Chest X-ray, AP view. Patient: 53 years old, sex M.
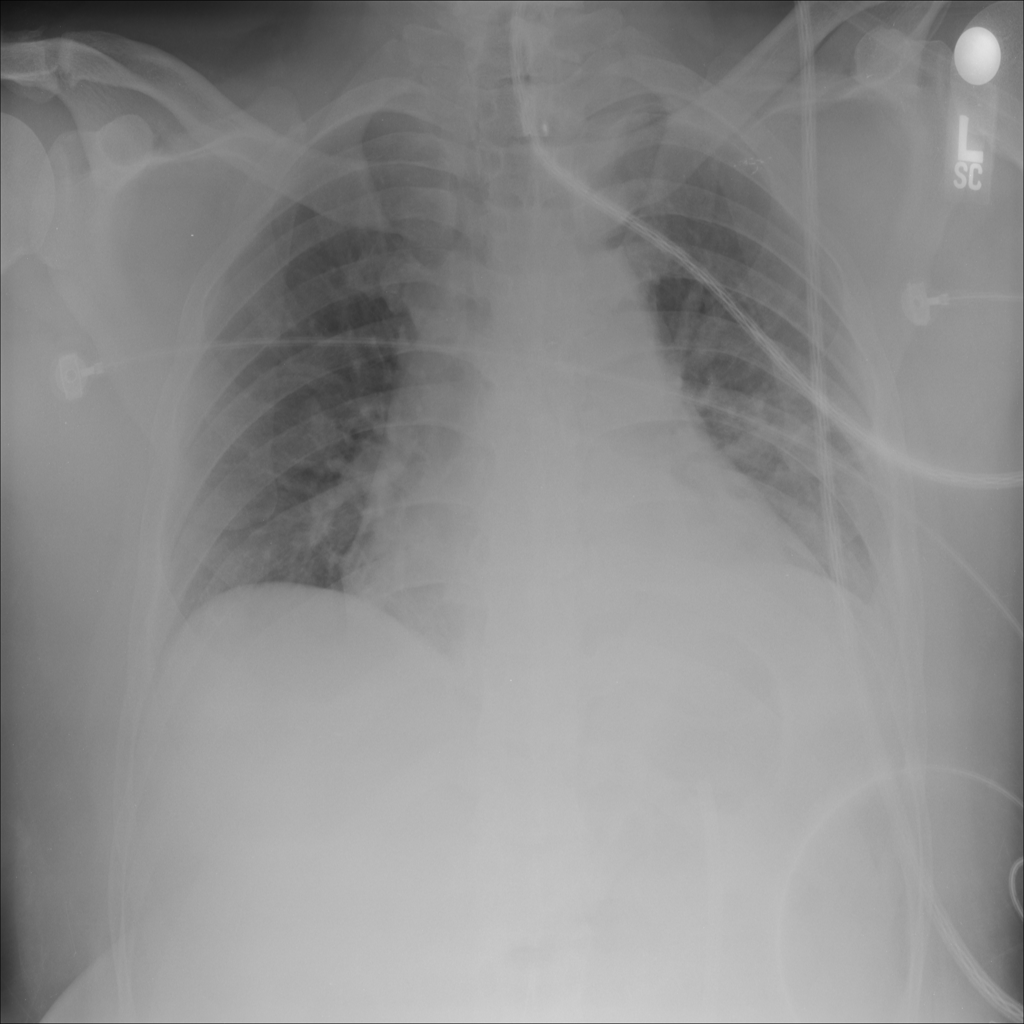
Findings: No Finding